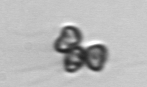
Label: Corymbellus